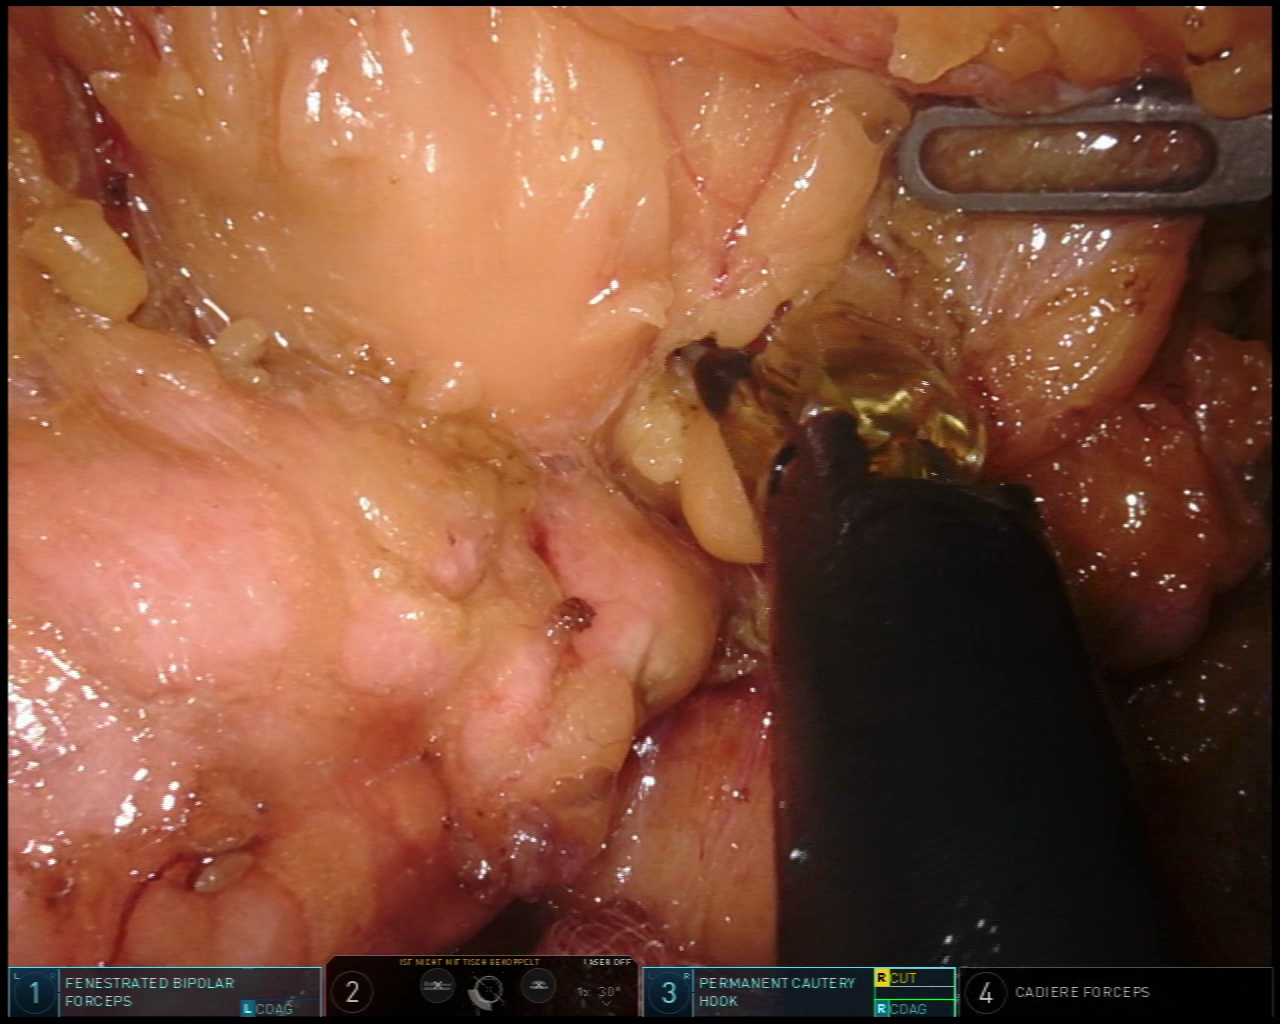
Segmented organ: pancreas
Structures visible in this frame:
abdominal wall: no
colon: no
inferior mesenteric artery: no
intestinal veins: no
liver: no
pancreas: yes
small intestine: no
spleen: no
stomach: no
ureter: no
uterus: no
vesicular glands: no